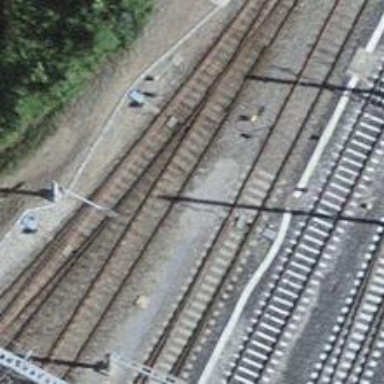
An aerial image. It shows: Railway switch.